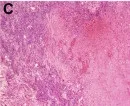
Microscopic characteristics and immunophenotypes of the primary tumor. (C) Coagulative necrosis was frequently seen. (C) x40.
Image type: pathology (h&e)